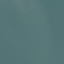
Label: SeaLake